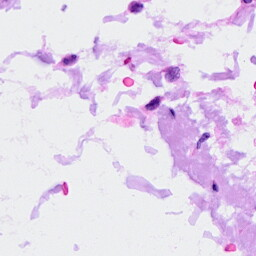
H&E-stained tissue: Ovarian